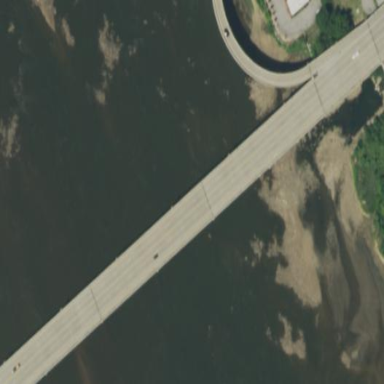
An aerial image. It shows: Man-made bridge.